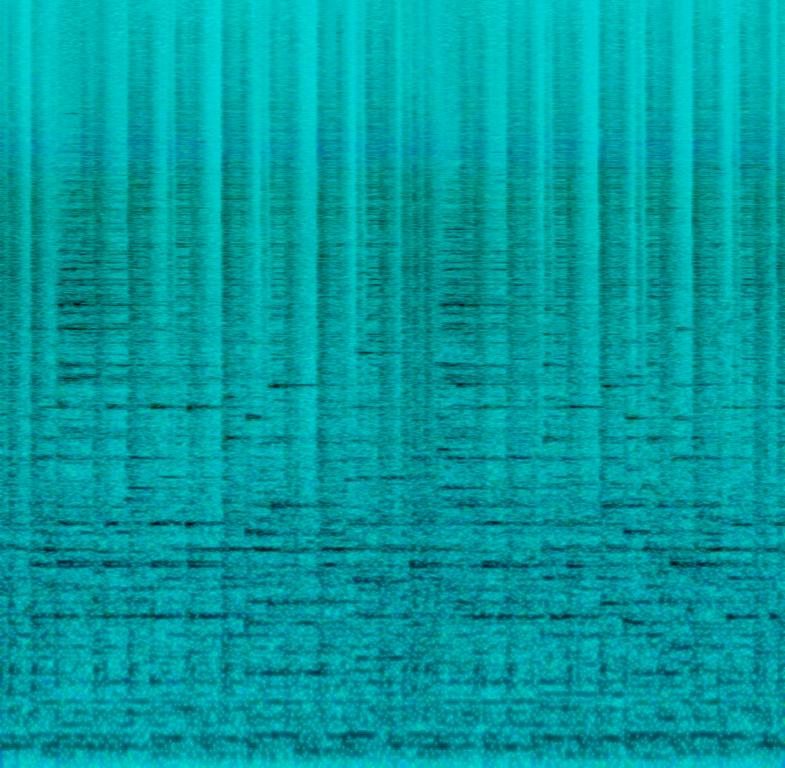
This is an instrumental percussion piece. There is a wide variety of percussion instruments. There is a marimba playing a playful melody. The acoustic drums and steel percussion provide the remainder of the rhythmic background. The atmosphere is lively and energetic. This piece could be used in the soundtrack of a comedy movie or TV show.